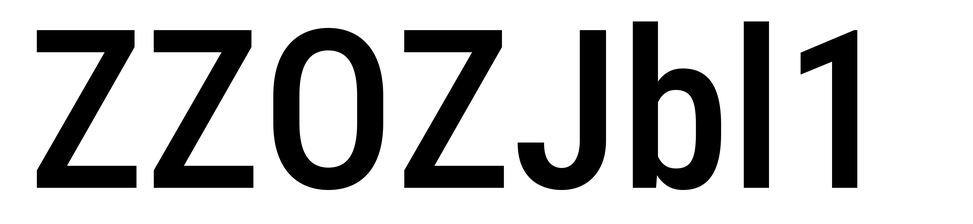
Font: Roboto_Condensed_Medium